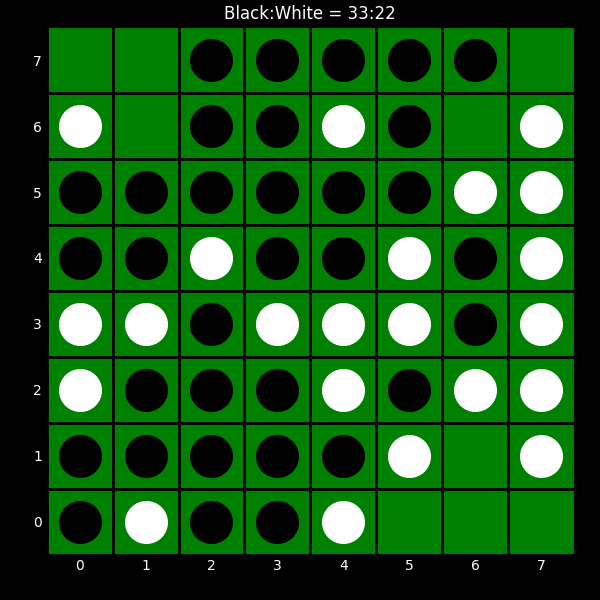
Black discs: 33
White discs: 22